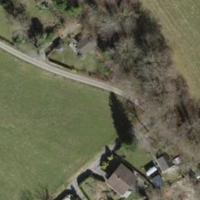
EUNIS habitat code: 24
Species observed at this site:
Bromus hordeaceus